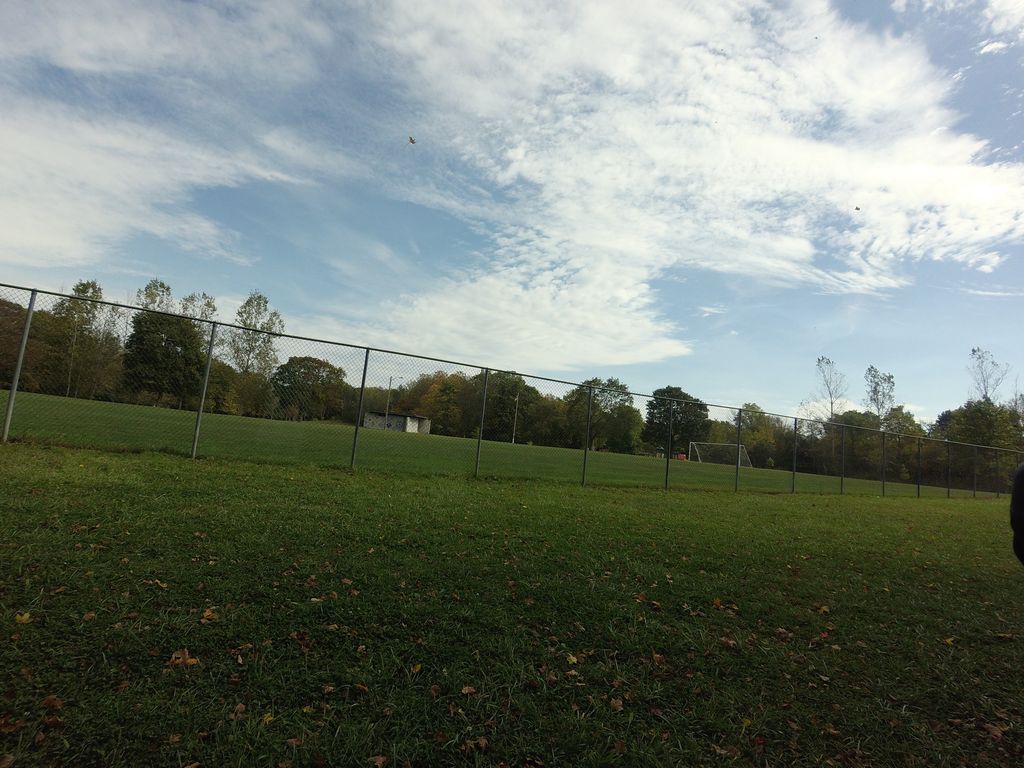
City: hamilton